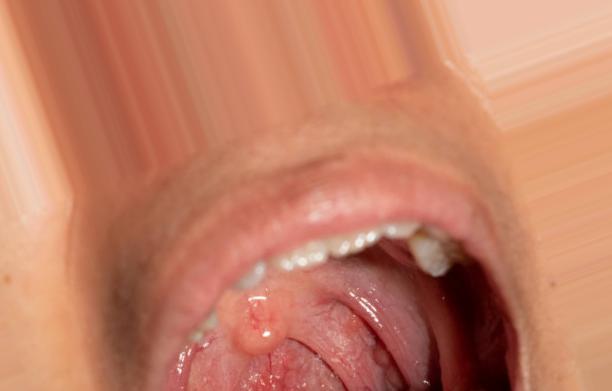
Condition: Mouth Ulcer